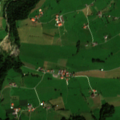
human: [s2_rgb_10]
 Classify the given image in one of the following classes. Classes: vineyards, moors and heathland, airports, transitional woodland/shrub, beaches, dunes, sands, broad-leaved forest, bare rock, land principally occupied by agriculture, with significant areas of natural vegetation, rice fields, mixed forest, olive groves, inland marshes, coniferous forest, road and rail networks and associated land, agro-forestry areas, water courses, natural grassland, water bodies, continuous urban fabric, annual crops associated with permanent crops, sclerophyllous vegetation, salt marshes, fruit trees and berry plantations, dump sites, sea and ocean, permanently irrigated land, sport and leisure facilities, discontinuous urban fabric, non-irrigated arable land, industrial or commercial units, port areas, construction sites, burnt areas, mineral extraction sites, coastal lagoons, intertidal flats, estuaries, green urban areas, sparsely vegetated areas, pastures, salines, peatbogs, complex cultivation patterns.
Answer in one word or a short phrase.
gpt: complex cultivation patterns, mixed forest